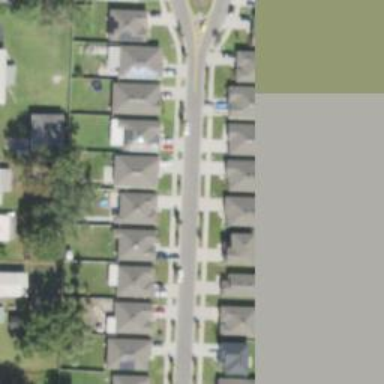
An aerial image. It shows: Residential road.